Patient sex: F
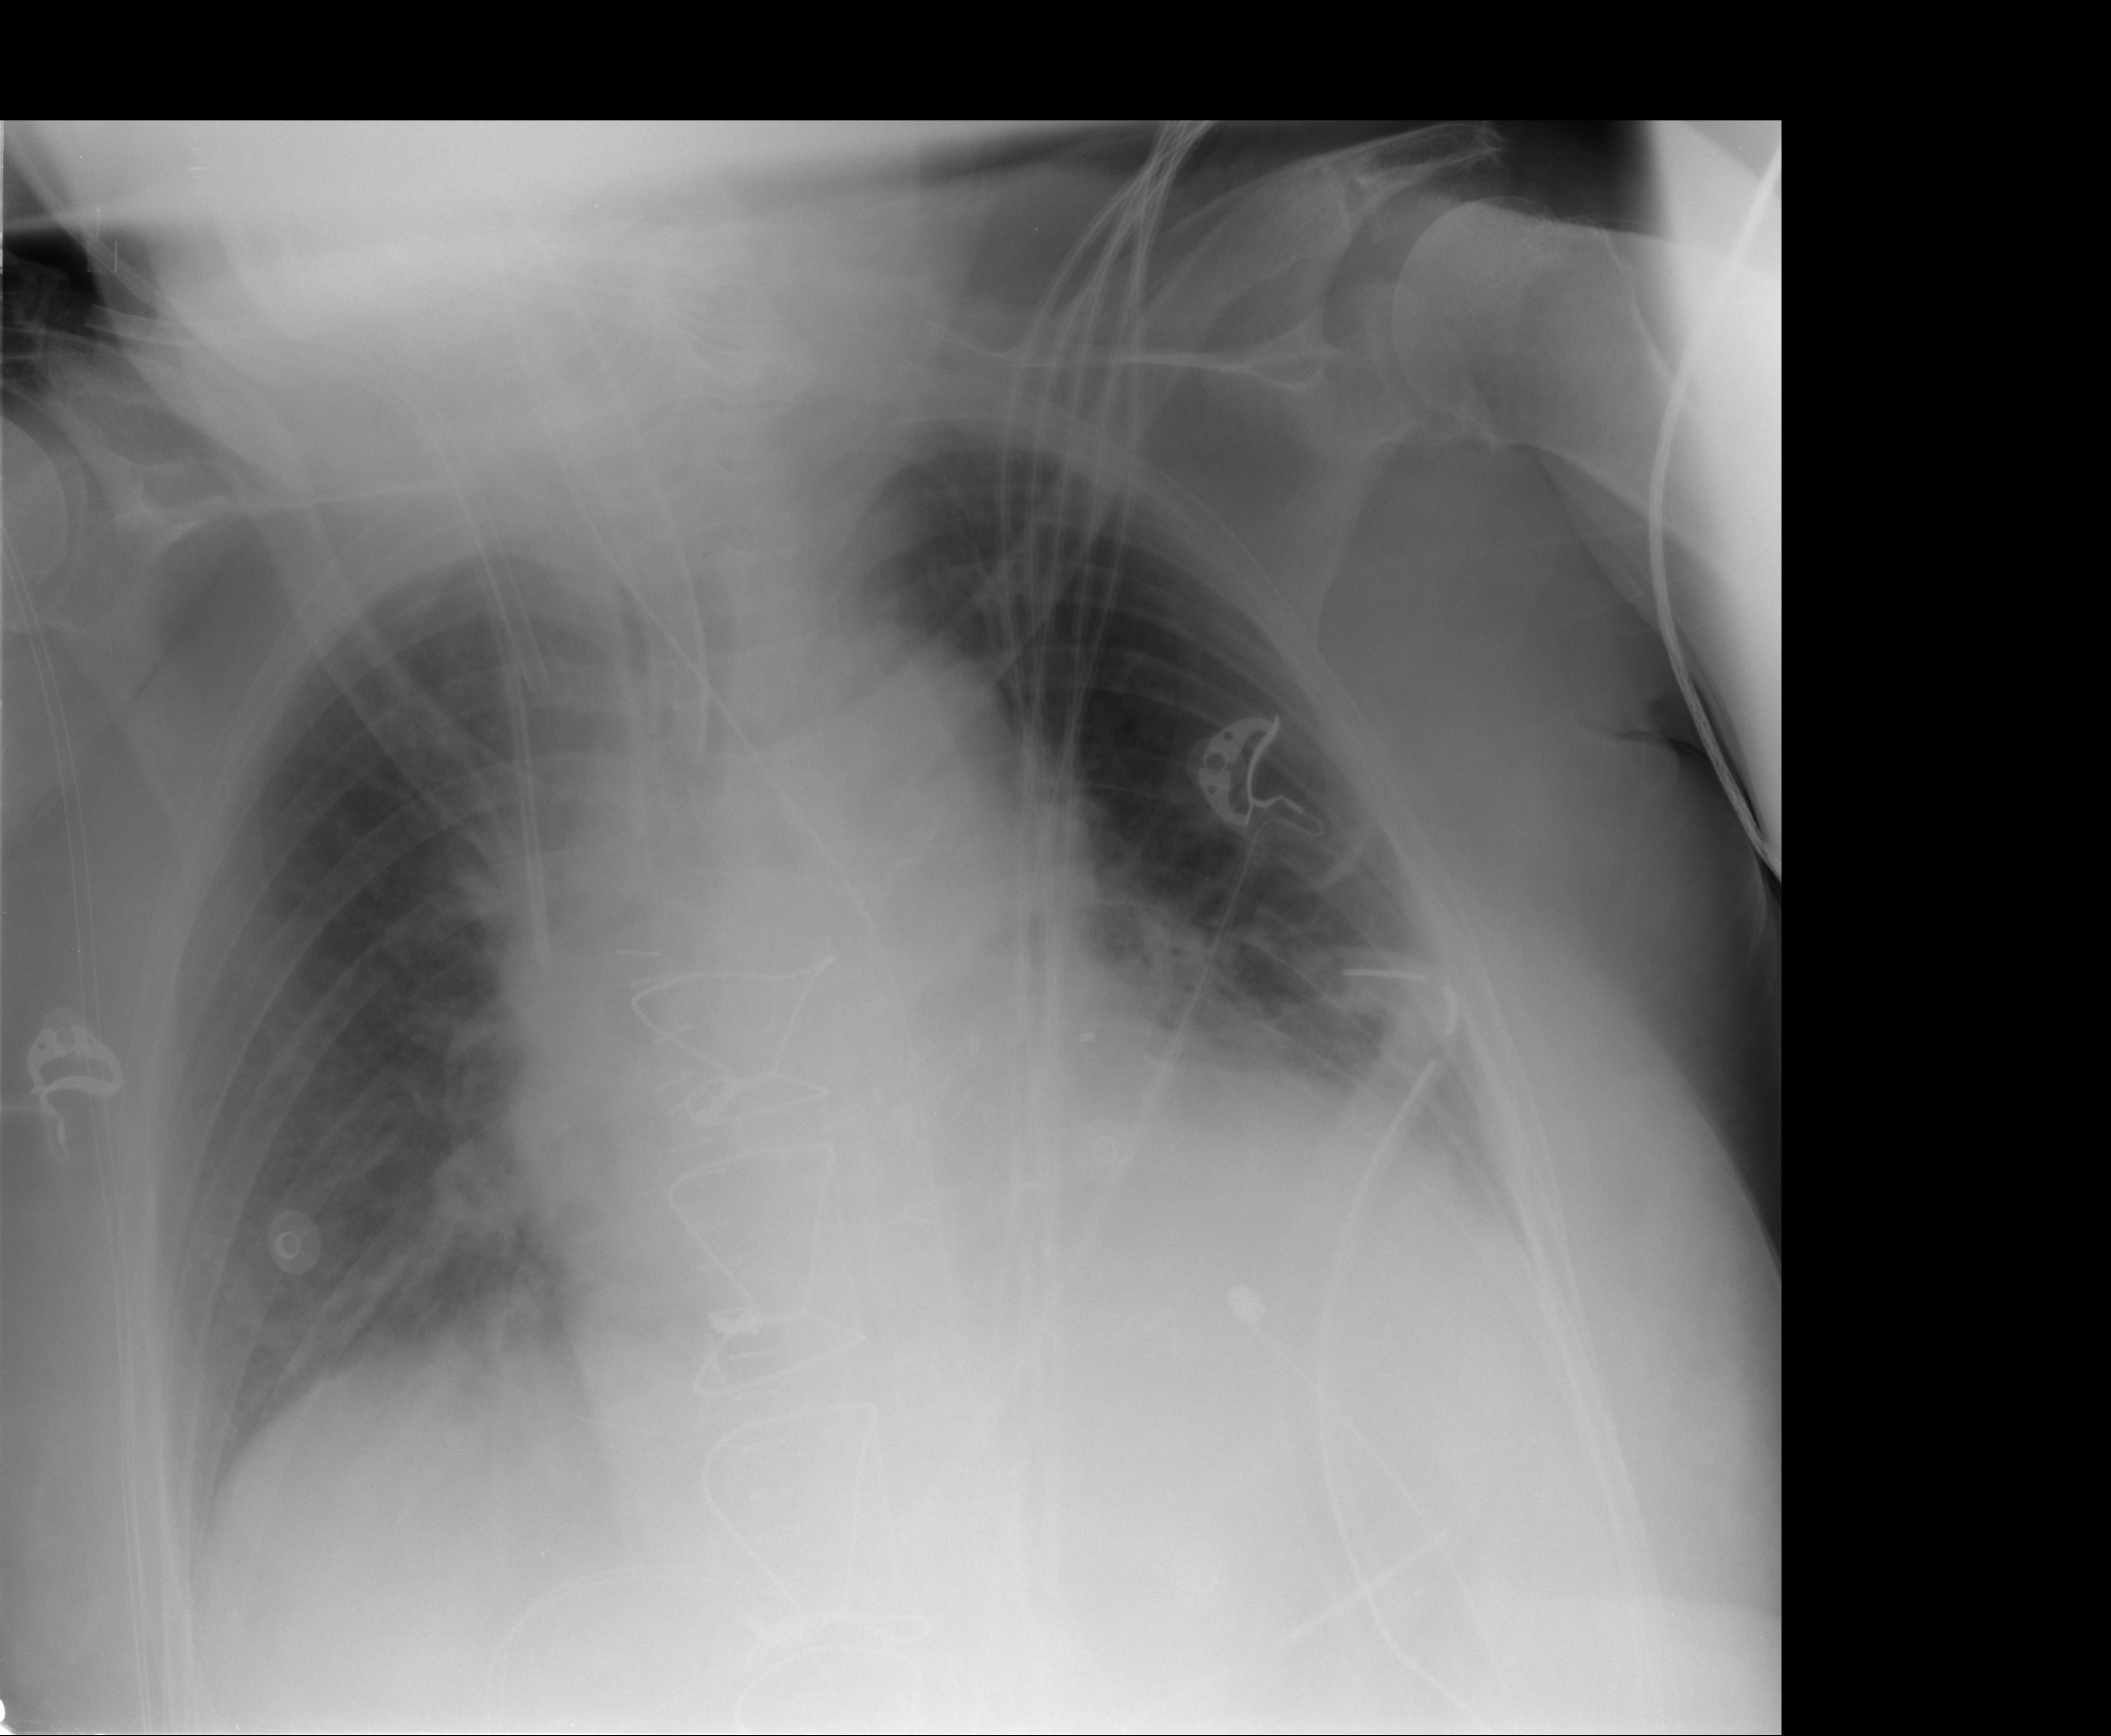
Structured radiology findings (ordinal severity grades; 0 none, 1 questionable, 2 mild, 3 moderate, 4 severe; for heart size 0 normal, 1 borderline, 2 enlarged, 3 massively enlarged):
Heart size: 2
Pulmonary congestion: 2
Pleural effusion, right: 0
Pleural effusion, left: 2
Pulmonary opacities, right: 0
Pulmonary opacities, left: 0
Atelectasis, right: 0
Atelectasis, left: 0